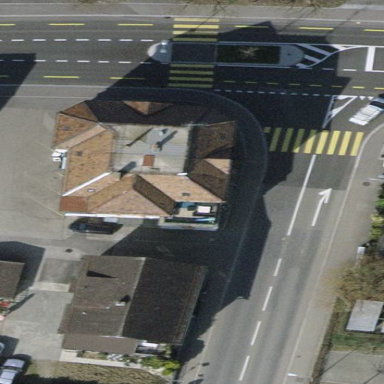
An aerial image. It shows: Building.